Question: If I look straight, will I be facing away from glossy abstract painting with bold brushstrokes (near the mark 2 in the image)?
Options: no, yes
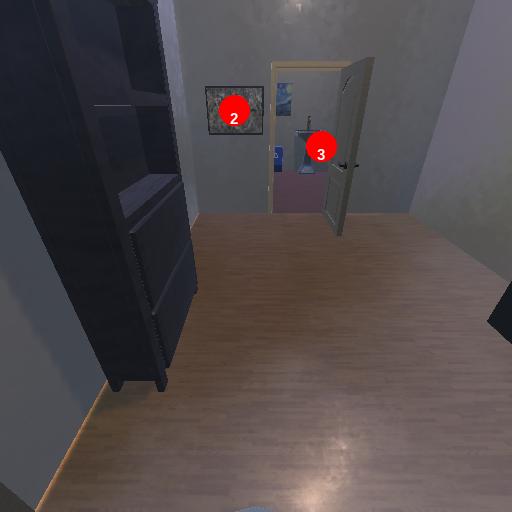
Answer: no